Aerial crown-view tile of a tropical tree (Barro Colorado Island, Panama), acquired 20250512:
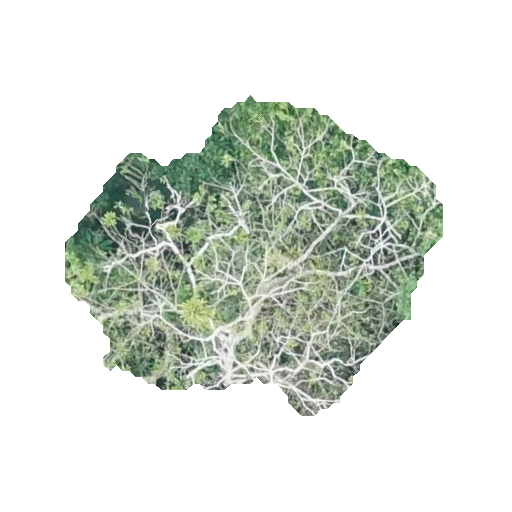
Species: Sapium glandulosum
GBIF accepted scientific name: Sapium glandulosum
Crown area: 116.986 m²